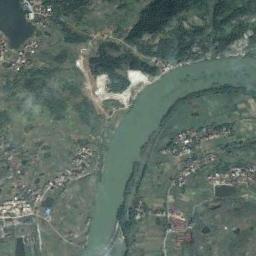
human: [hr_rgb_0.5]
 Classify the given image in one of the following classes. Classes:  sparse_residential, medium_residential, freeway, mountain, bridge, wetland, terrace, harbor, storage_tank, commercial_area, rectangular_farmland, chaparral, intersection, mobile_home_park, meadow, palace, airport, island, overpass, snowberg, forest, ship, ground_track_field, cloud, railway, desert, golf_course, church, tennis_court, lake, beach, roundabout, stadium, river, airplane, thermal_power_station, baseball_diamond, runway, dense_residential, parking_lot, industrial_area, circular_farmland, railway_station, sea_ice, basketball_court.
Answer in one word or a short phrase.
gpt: river